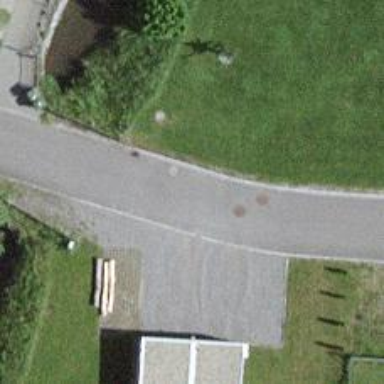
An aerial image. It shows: Paved residential road with bridge.